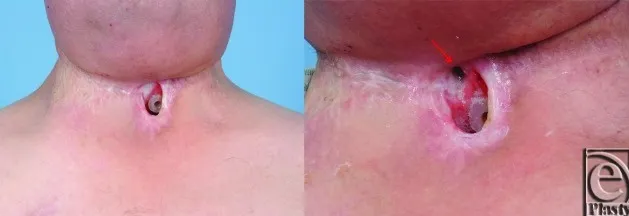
Persistent pharyngocutaneous fistula following 8 months of conservative therapy.
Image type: medical_photograph (other_medical_photograph)